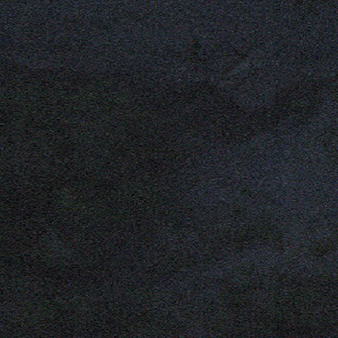
Label: other